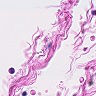
Metastatic tissue present: no